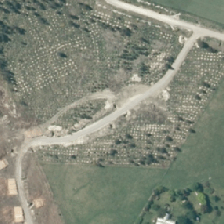
Land cover: high_producing_grassland